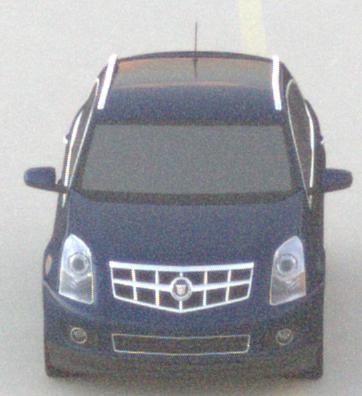
Make: Cadillac
Model: SRX 3.0 V6
Detailed model: SRX (II)
Model produced from: 2010/12
Model produced until: 2012/01
Doors: 5
Color: blue
Road condition: dry road
Daytime: sunrise or sunset
Contrast: low contrast